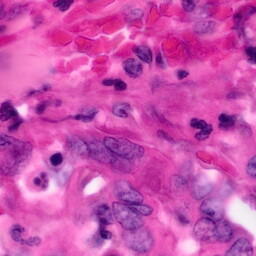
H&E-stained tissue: Pancreatic